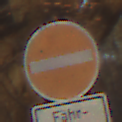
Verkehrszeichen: VerbotDerEinfahrt
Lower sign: SonstigeFahrzeugePersonengruppenFrei4
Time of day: SunriseSunset
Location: Outdoor (Nature)
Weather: Clear
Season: Autumn
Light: Natural